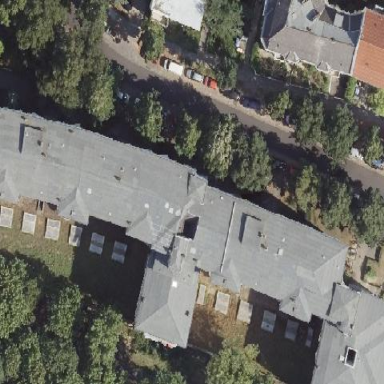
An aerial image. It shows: Building with apartments and flat roof.